Question: My app has a Tab Bar like the follow:

The Tab Bar must be green and as you can see the icon of the item in Tab Bar are a little hard to see. How I can change the color of the icon in this Tab Bar? I've to use the standard Tab Bar.
Thank you
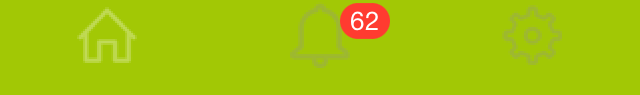
Answer: Instead using of icon you can use icon image by using the following code
'''
UITabBar *tabBar = tabBarController.tabBar;
UITabBarItem *tabBarItem1 = [tabBar.items objectAtIndex:0];
tabBarItem1.selectedImage = [[UIImage imageNamed:@"selectedImage.png"] imageWithRenderingMode:UIImageRenderingModeAlwaysOriginal ];
tabBarItem1.image = [[UIImage imageNamed:@"unselectedImage.png"]imageWithRenderingMode:UIImageRenderingModeAlwaysOriginal ];
tabBarItem1.imageInsets= UIEdgeInsetsMake(6, 0, -6, 0);
'''